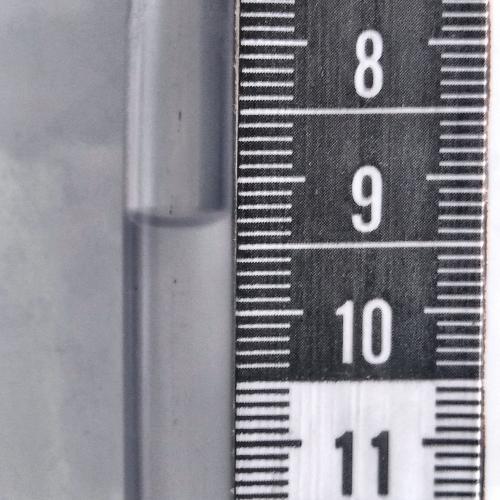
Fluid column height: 9.3 cm